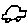
Label: car